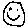
Label: smiley face